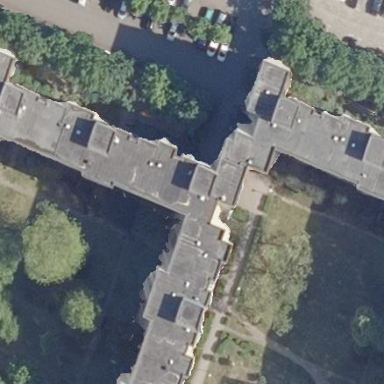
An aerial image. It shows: Building with apartments and flat roof.